Aerial crown-view tile of a tropical tree (Barro Colorado Island, Panama), acquired 20250217:
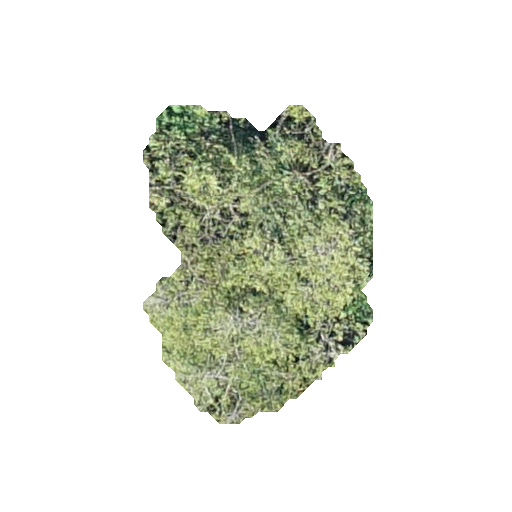
Species: Quararibea stenophylla
GBIF accepted scientific name: Quararibea stenophylla
Crown area: 82.516 m²